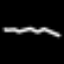
Label: squiggle